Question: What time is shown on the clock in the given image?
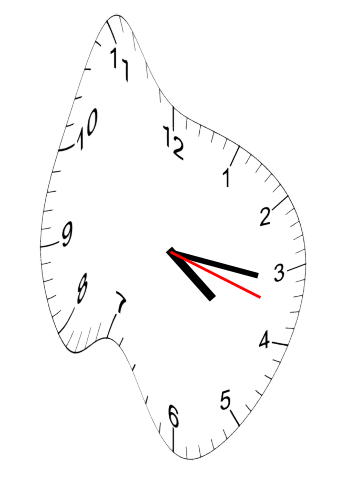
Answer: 04:16:18